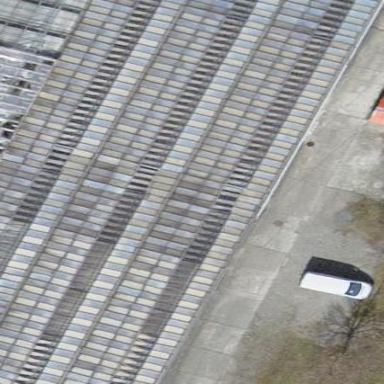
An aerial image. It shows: Greenhouse.